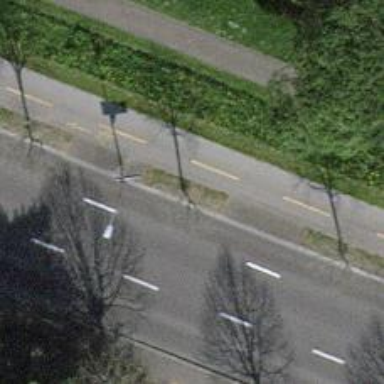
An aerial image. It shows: Tree-lined avenue.